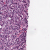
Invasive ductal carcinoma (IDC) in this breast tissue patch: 1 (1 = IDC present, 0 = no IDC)